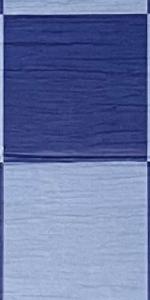
Label: Empty